Field crop: maize
Growth stage: 2
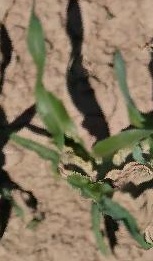
Species: maize